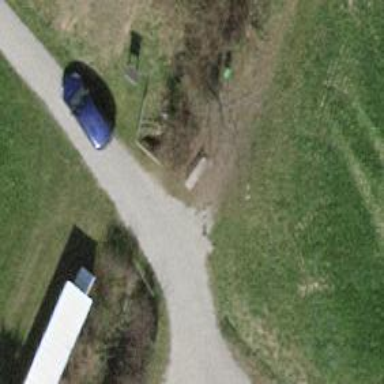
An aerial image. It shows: Guidepost providing information.